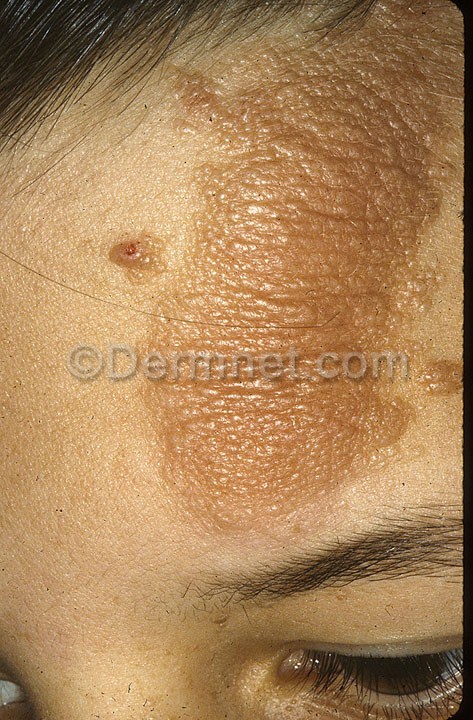
Disease: Systemic Disease